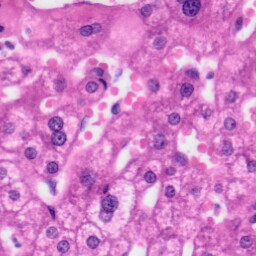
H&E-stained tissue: Liver